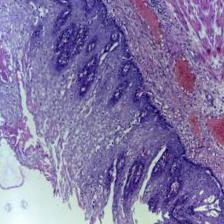
Diagnosis: Normal